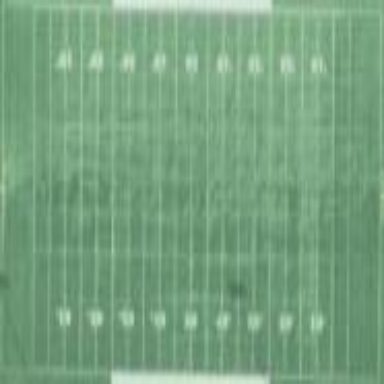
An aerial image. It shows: American football pitch.